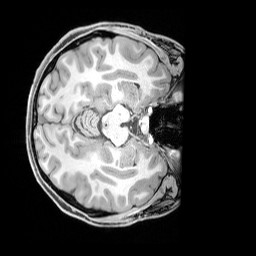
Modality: T1w
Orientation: axial
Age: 29
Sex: male
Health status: healthy
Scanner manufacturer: siemens
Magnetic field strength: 3 T
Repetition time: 1.65 s
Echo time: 0.00182 s